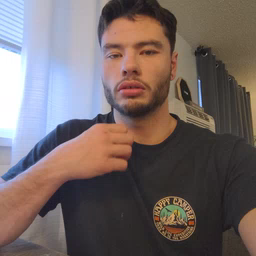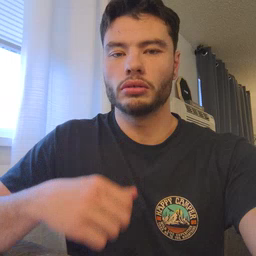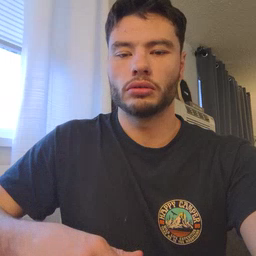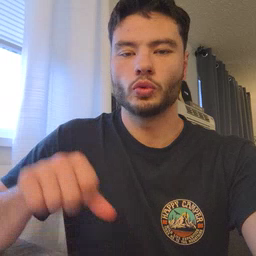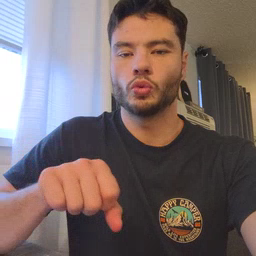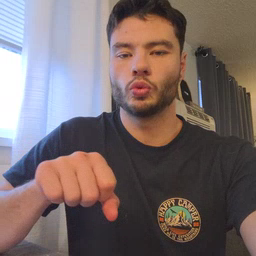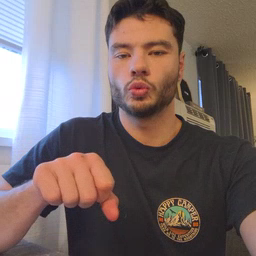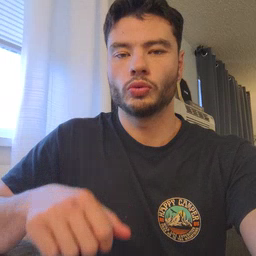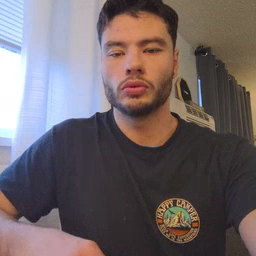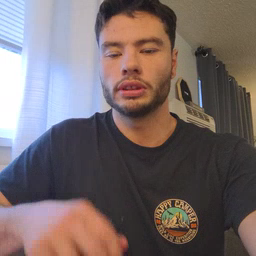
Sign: shoe